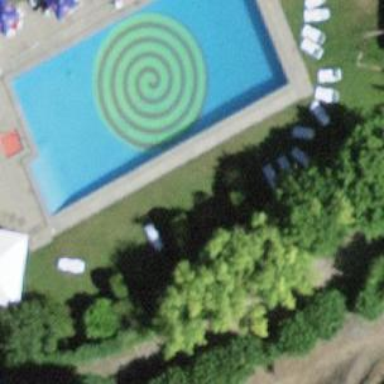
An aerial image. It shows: Swimming pool located in leisure land.